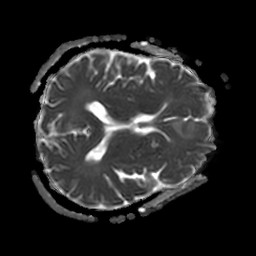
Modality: ADC
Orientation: axial
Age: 66
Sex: male
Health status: ill
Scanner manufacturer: philips
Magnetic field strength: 3 T
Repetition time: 3.8 s
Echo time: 0.09 s